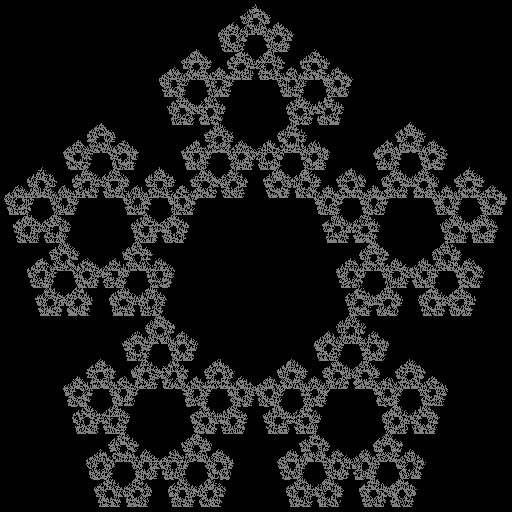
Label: sierpinski_pentagon